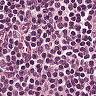
Metastatic tissue present: no